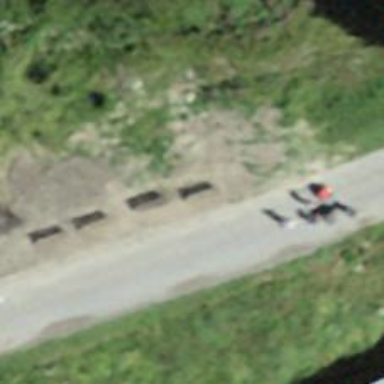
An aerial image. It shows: Brown bench in the vicinity.